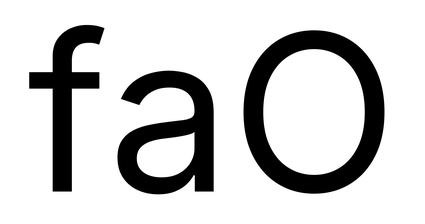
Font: Inter_Regular